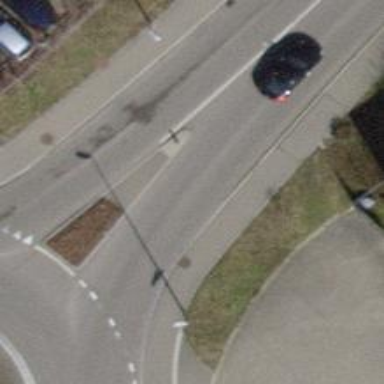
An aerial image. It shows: Unmarked crossing with pedestrian island.